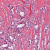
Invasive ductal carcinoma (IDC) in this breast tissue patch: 1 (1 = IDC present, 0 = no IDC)